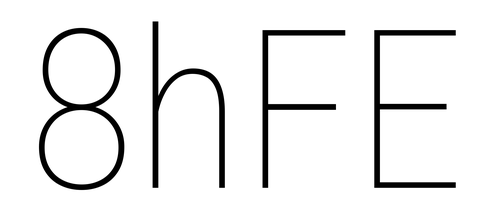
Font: Roboto_Condensed_Thin